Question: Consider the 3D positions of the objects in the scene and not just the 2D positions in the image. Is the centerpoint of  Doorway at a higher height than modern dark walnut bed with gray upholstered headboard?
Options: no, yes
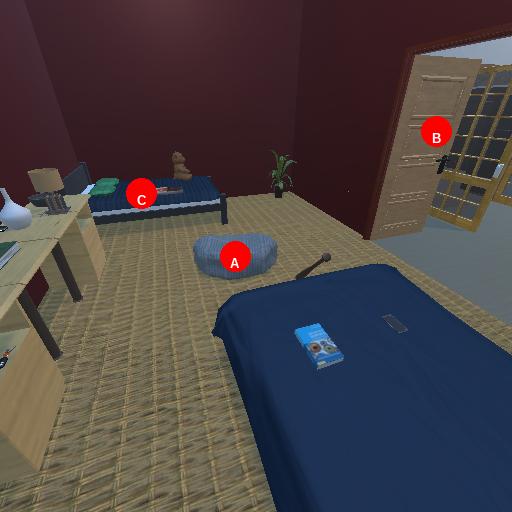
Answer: no